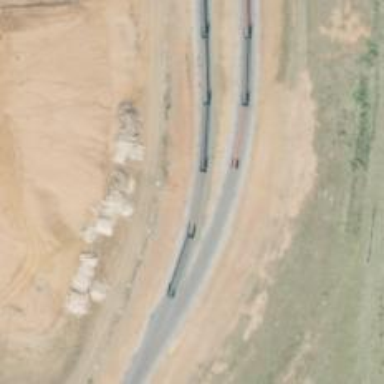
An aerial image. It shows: Railroad spur for lumber freight service.